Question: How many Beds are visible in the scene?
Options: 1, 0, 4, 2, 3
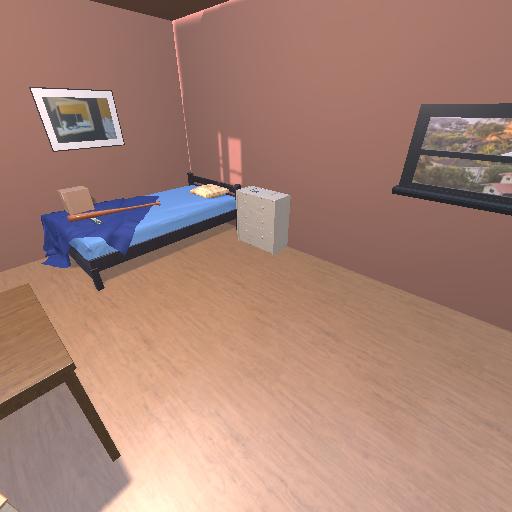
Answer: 1